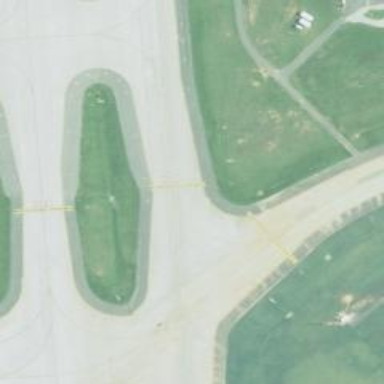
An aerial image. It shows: Image of taxiway at airport.